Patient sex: M
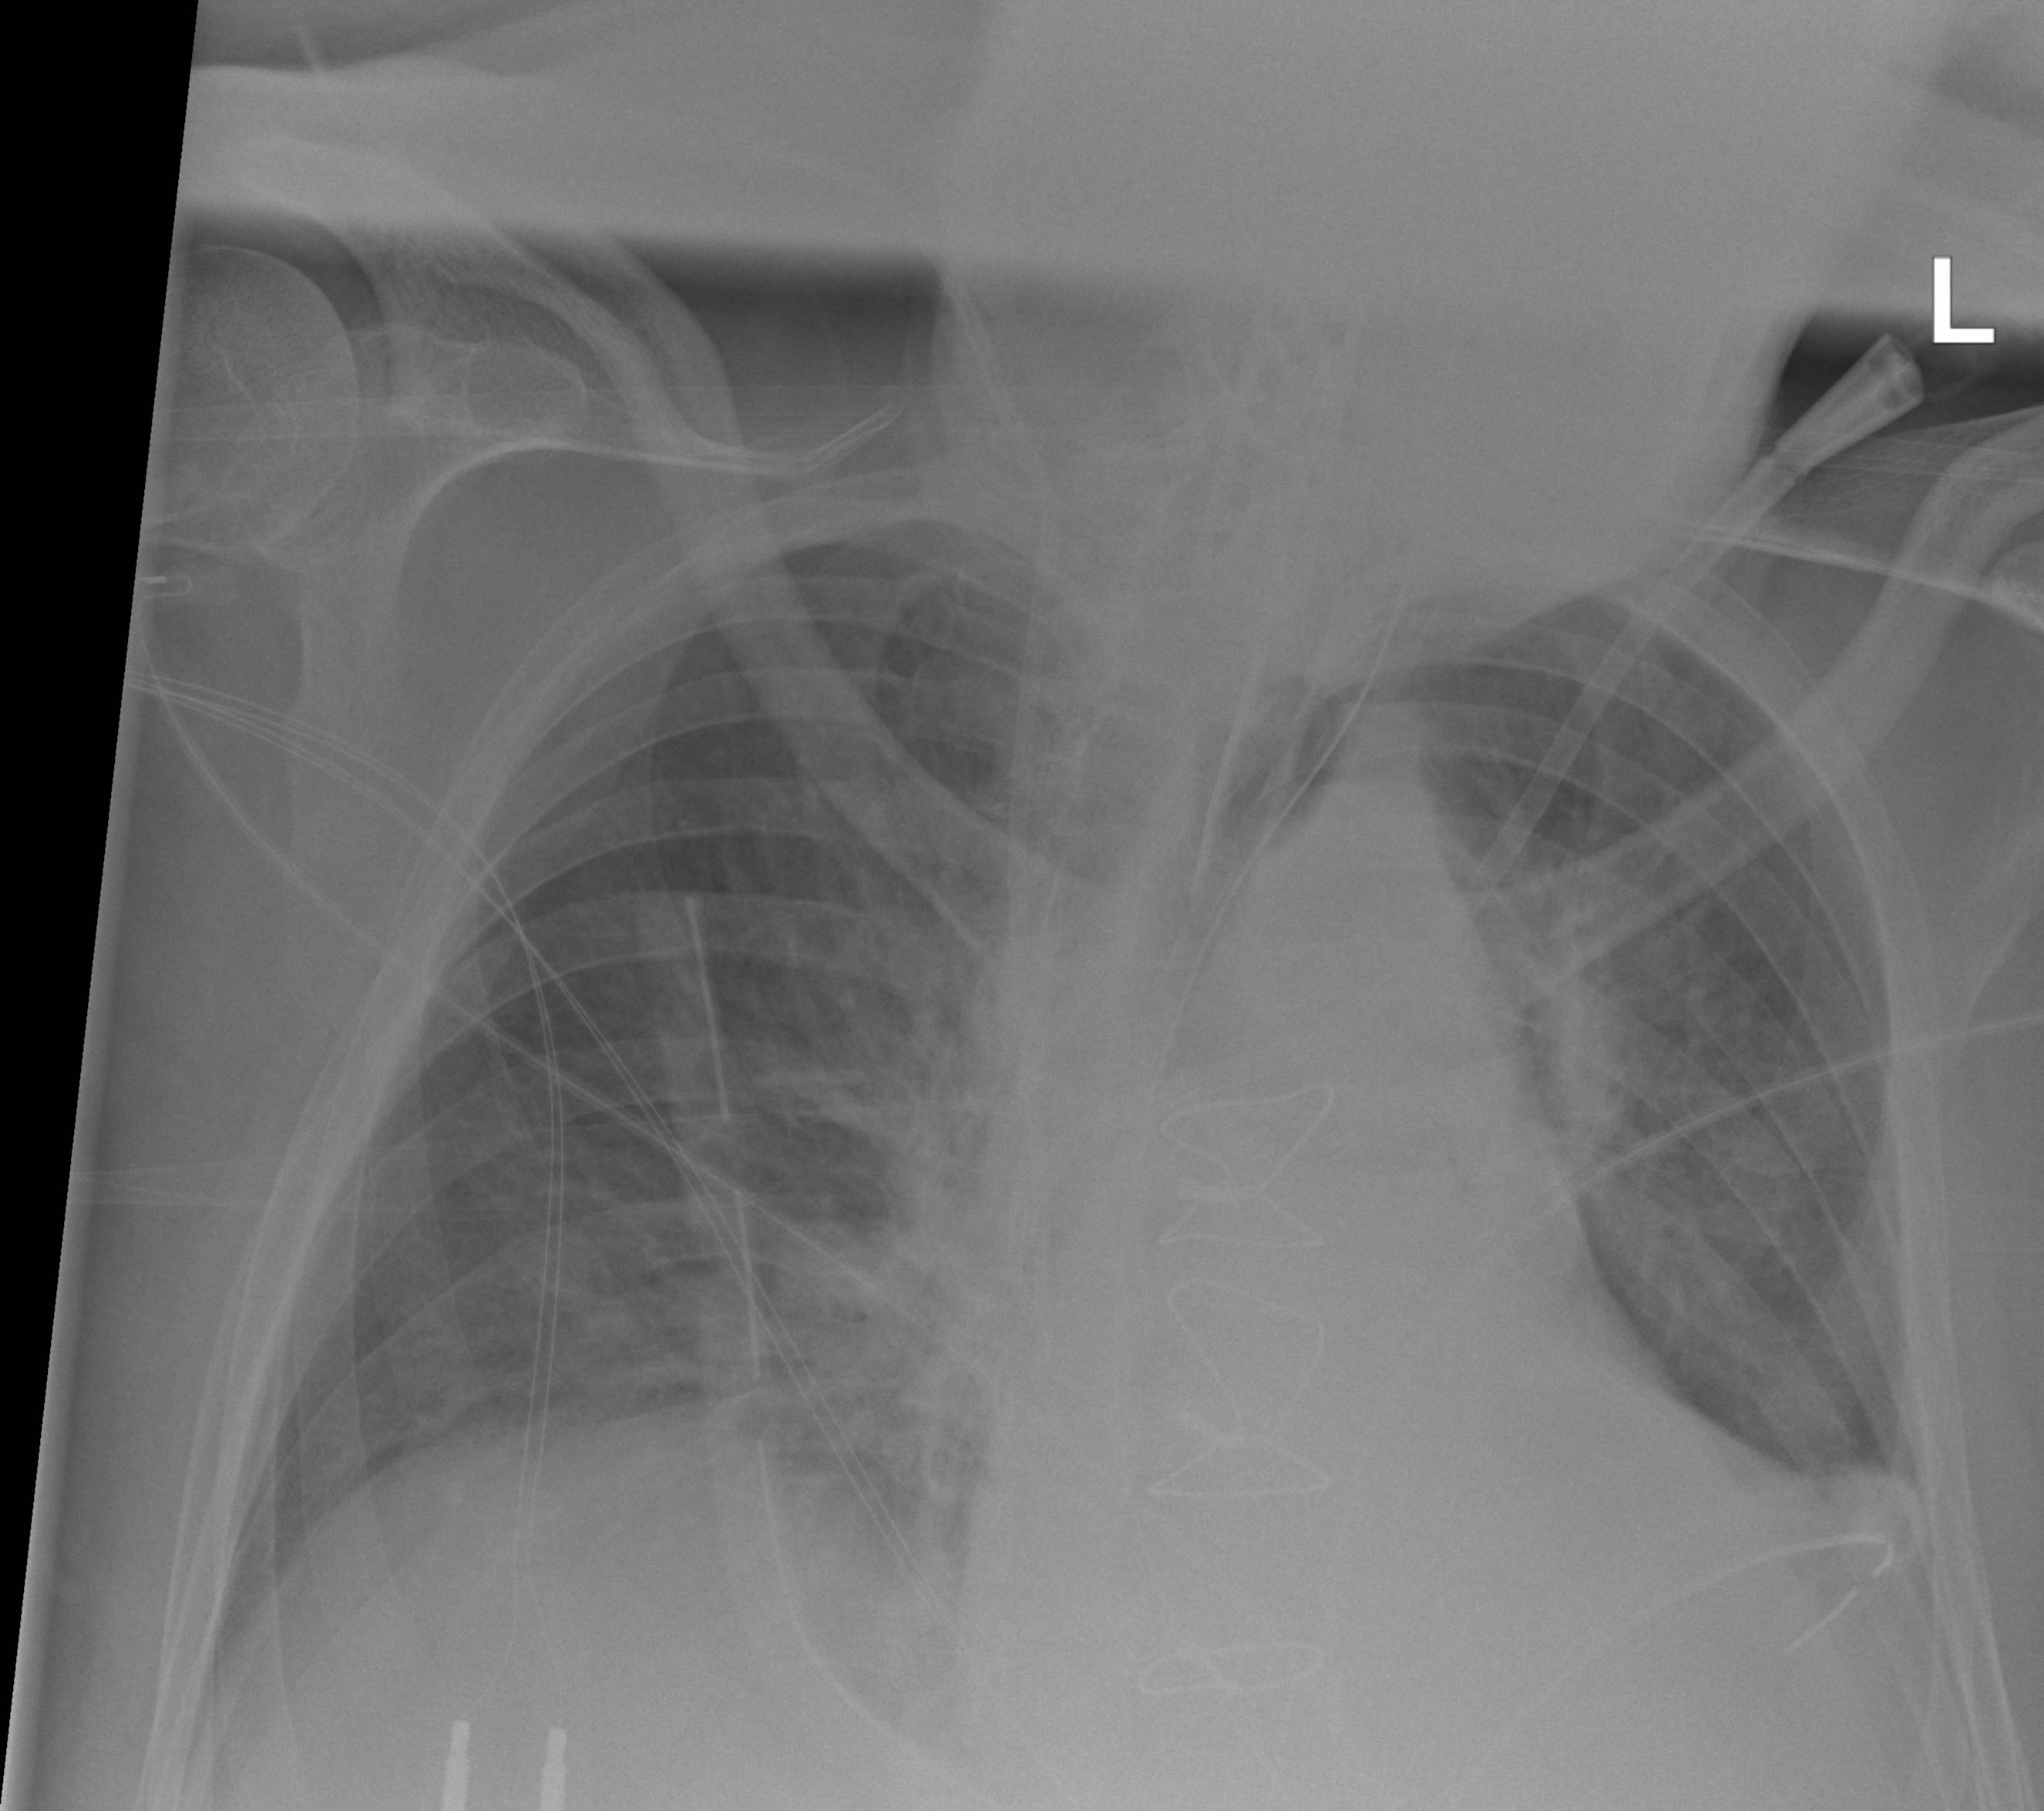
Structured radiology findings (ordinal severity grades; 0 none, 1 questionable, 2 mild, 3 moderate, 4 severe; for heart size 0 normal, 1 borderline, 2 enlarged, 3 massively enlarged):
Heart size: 2
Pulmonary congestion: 2
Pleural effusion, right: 0
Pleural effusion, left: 2
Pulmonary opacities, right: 0
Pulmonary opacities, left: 0
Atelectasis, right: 2
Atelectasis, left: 2